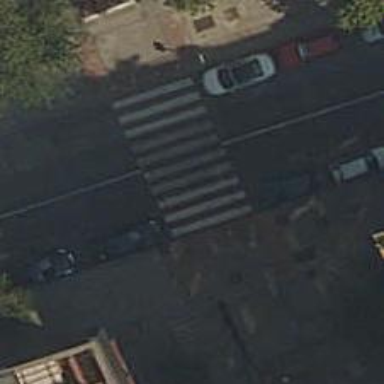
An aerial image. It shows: Uncontrolled crossing with pedestrian island.